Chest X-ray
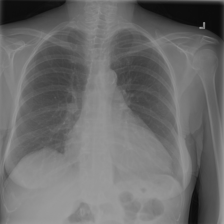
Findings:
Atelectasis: negative
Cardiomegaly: negative
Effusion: negative
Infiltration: negative
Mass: negative
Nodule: negative
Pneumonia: negative
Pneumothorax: negative
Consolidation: negative
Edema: negative
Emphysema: negative
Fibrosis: negative
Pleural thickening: negative
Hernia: negative